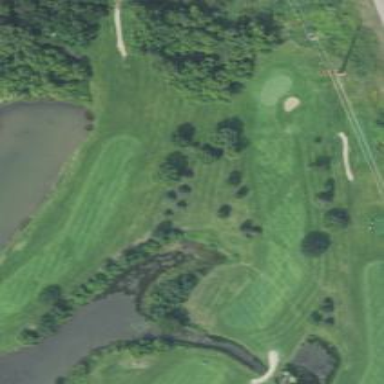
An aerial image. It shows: Golf fairway surrounded by grass.